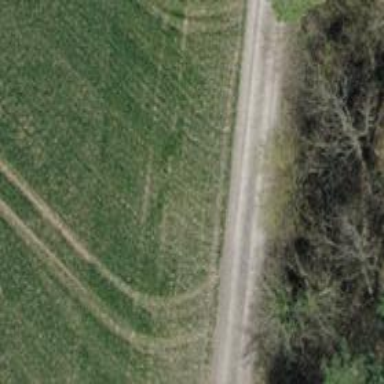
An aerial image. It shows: Pebblestone track with grade2 tracktype.